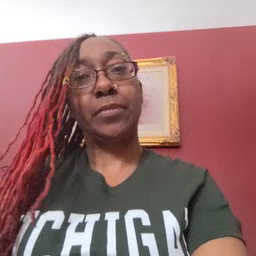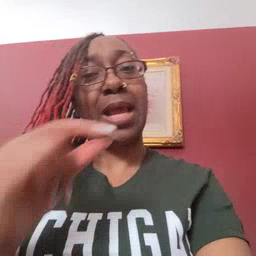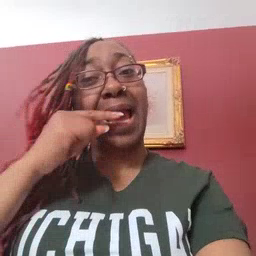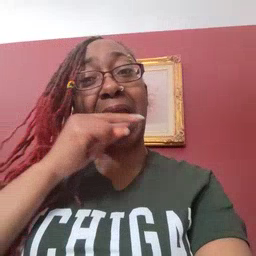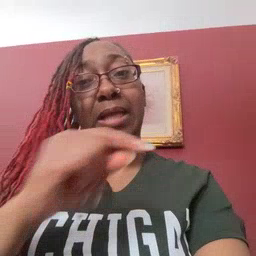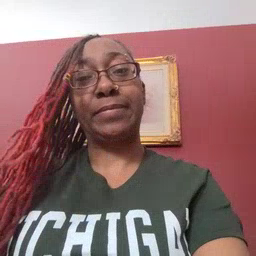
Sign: carrot